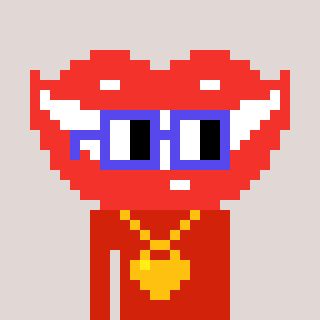
a pixel art character with square blue glasses, a smile-shaped head and a red-colored body on a warm background